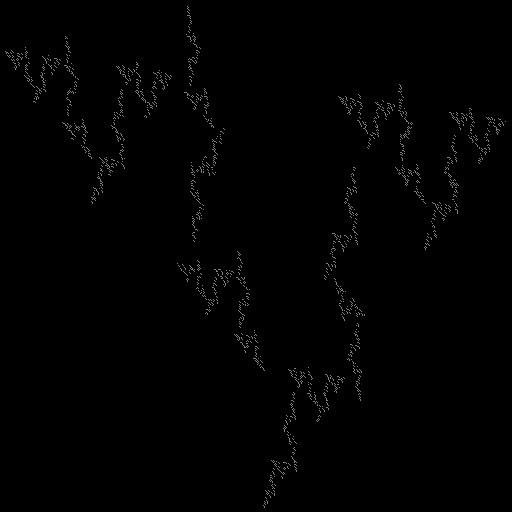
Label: koch_curve